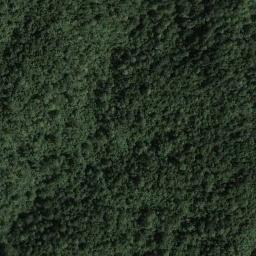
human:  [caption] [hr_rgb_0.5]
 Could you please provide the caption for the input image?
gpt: The woods is full of green trees .

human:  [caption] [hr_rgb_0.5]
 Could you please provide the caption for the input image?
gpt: This is a dense forest .

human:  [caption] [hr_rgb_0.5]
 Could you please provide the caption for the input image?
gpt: A large dense mixed dark green and light green forest .

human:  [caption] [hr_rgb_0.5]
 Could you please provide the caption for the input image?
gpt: The forest has a lot of dense dark green trees .

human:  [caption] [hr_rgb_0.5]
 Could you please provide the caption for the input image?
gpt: A dense forest with many green trees .